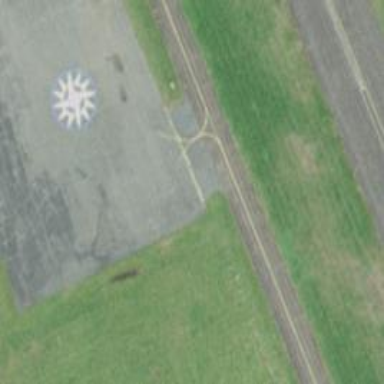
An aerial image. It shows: Image of taxiway at airport.